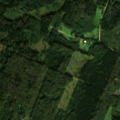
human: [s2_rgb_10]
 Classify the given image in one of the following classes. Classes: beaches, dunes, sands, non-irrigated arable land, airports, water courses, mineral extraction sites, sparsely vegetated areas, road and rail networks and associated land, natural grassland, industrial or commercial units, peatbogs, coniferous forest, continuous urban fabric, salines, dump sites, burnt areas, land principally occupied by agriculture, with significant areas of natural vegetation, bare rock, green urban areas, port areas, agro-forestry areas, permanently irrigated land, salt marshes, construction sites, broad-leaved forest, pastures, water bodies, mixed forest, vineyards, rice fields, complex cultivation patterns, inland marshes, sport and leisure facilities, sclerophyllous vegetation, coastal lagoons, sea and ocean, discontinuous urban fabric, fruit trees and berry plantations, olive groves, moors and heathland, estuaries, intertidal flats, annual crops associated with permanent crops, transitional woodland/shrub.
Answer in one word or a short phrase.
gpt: non-irrigated arable land, broad-leaved forest, mixed forest, transitional woodland/shrub